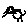
Label: cat